Brain MRI, T1c slice (ischemic stroke SPES case)
Modalities acquired: T1c|T2|DWI|CBF|CBV|TTP|Tmax
Volume shape: 96x110x72 voxels, spacing: 2x2x2 mm
Slice 35 of 72
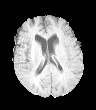
Lesion size: 26404 voxels